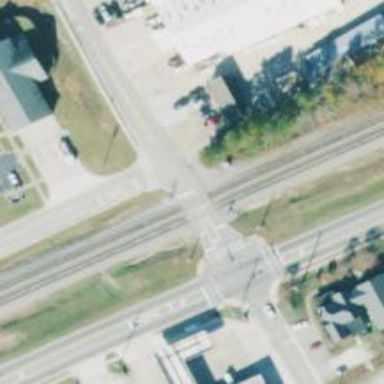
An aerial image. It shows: Level crossing with lights on the railway.